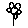
Label: flower